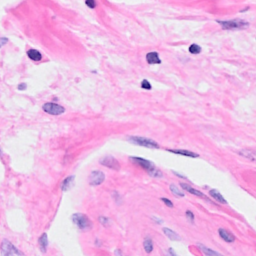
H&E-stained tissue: Breast